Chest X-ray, PA view. Patient: 26 years old, sex F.
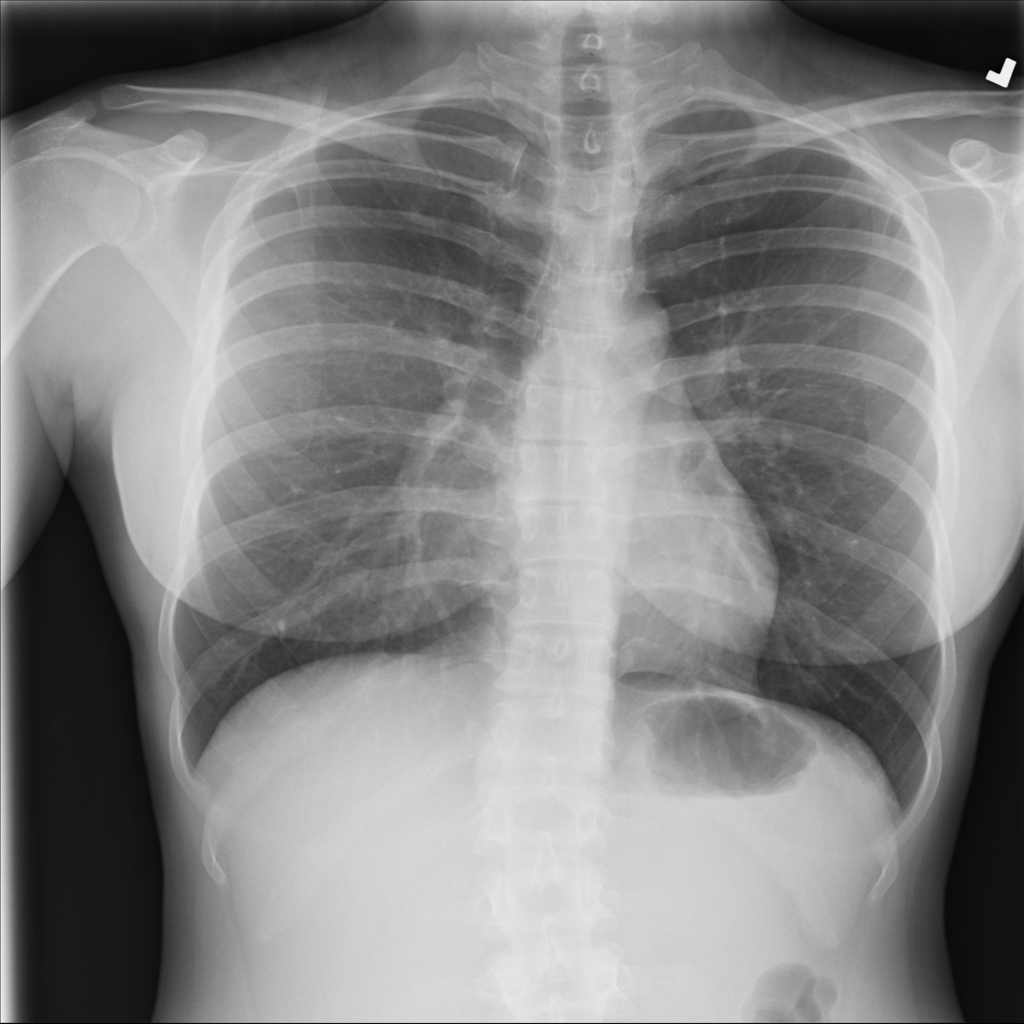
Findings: No Finding